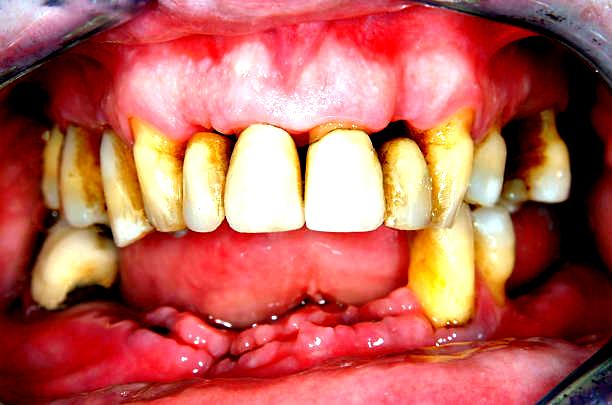
Condition: hypodontia